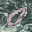
Label: 0